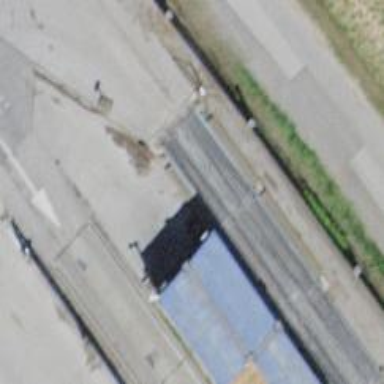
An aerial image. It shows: Weighbridge facility.